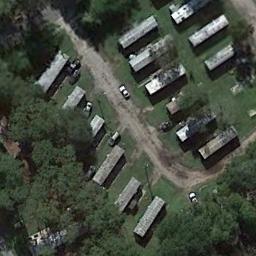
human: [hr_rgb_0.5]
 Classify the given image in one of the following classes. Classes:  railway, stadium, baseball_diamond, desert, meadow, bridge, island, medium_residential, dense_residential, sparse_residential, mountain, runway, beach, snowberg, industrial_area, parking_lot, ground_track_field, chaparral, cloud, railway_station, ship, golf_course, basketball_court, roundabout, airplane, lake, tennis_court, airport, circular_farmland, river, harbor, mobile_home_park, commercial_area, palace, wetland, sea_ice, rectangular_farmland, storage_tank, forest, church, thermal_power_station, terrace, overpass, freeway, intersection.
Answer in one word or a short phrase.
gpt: mobile_home_park